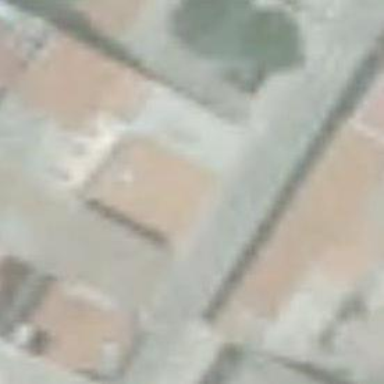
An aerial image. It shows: Residential building.